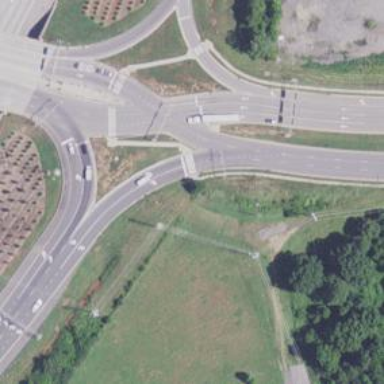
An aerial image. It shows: Motorway link at Diverging Diamond Interchange (DDI).